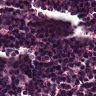
Metastatic tissue present: no